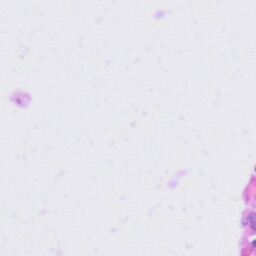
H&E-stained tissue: Tonsil